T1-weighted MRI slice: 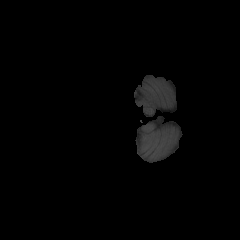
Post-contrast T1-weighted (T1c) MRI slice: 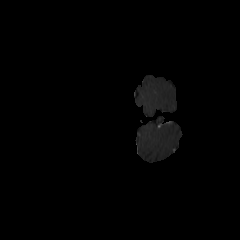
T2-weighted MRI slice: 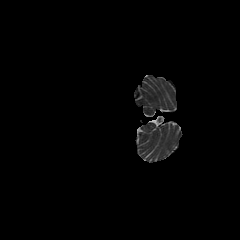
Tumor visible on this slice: no